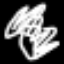
Label: squiggle